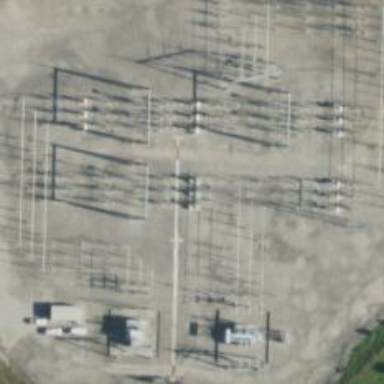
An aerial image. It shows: Switch used for power control.